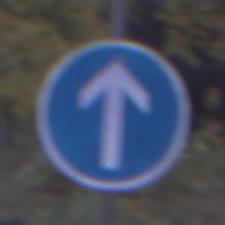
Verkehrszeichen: VorgeschriebeneFahrtrichtungGeradeaus
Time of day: Night
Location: Outdoor (Suburban)
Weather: PartlyCloudy
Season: NotSpecified
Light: Artificial